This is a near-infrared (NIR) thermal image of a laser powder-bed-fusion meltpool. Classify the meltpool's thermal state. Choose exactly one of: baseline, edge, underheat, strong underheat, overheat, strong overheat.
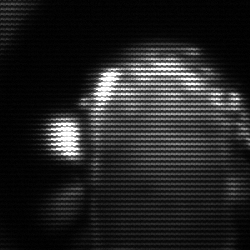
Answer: baseline